Question: I have done some extensive research and am aware about the pitfalls when working with a plain 'UITableViewController'. I also found similar <URL> that have been answered without any luck. I must be missing something very trivial.
I have uploaded the <URL> on Github.
My goal is to put the UITableView inside a UIView.

I have a xibfile and have the file's owner set to my viewcontroller, and wired everything up.
'''
@interface TNViewController : UIViewController <UITableViewDataSource, UITableViewDelegate>
'''
That's how the view controller's implementation looks like.
'''
-(id)initWithNibName:(NSString *)nibNameOrNil bundle:(NSBundle *)nibBundleOrNil
{
self = [super initWithNibName:@"TNViewController" bundle:nibBundleOrNil];
if (self) {
}
return self;
}
- (NSInteger)numberOfSectionsInTableView:(UITableView *)tableView
{
return 1;
}
- (NSInteger)tableView:(UITableView *)tableView numberOfRowsInSection:(NSInteger)section
{
return 3;
}
- (UITableViewCell *)tableView:(UITableView *)tableView cellForRowAtIndexPath:(NSIndexPath *)indexPath
{
static NSString *CellIdentifier = @"Cell";
UITableViewCell *cell = [tableView dequeueReusableCellWithIdentifier:CellIdentifier];
if (cell == nil) {
cell = [[UITableViewCell alloc] initWithStyle:UITableViewCellStyleDefault reuseIdentifier:CellIdentifier];
}
return cell;
}
'''
In App delegate I am running it like this:
'''
- (BOOL)application:(UIApplication *)application didFinishLaunchingWithOptions:(NSDictionary *)launchOptions
{
self.window = [[UIWindow alloc] initWithFrame:[[UIScreen mainScreen] bounds]];
// Override point for customization after application launch.
TNViewController *vc = [TNViewController new];
[[self window] setRootViewController:vc];
...
}
'''
However the table stays empty and the 'cellForRowAtIndexPath' is never hit. It must be related to the UIView wrapping the table, but I am not sure what I have wired up wrongly.
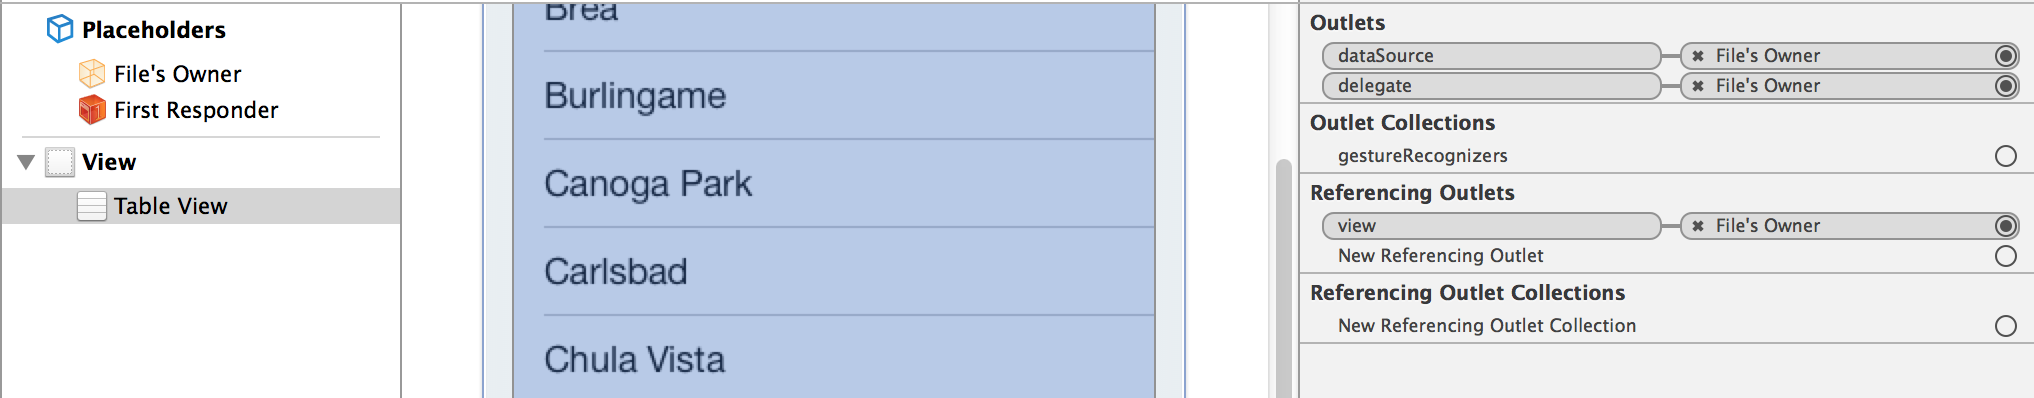
Answer: Looking at your test project, you made the mistake of connecting both the myTable and view outlets of the File's Owner to the table view. The view outlet should be connected to the main view (which is easier to connect to where it says view in the object list rather than on the canvas). Of course, to see anything in your table, you need to add some content to the cell.

Right click on File's Owner to bring up the black window. As you can see from the image, "view" is connected tot he table view. Click the "x" next to table view on that line to delete that connection, then drag from the open circle on the right up to where it says "View" (just below the First Responder cube).